Interaction volume radius: 5 \u00c5
Interaction volume height: 10 \u00c5
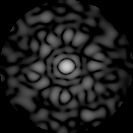
Disorder parameter: 0.857